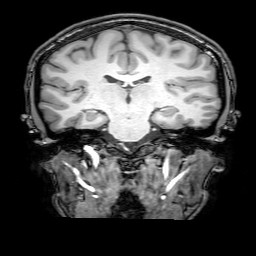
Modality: T1w
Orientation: sagittal
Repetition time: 0.00828 s
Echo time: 0.00388 s